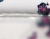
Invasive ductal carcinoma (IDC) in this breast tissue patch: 0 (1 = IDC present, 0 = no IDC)